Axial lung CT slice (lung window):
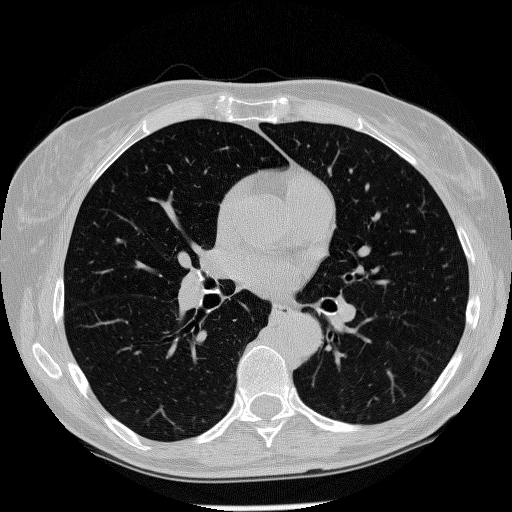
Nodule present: no